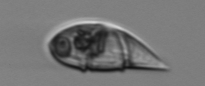
Label: Gyrodinium